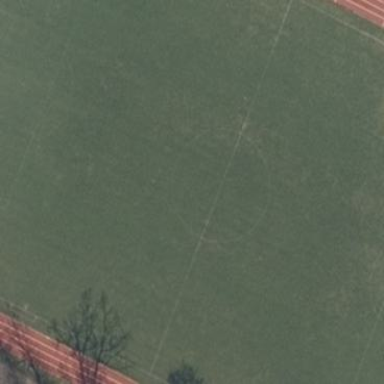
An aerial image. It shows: Grass pitch used for soccer.